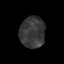
Tissue: skin
Cell type: Others
Senescence score: 0.6781
Nuclear area (px): 772
Mean DAPI intensity: 55.429